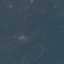
Land use / land cover: Forest